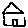
Label: house